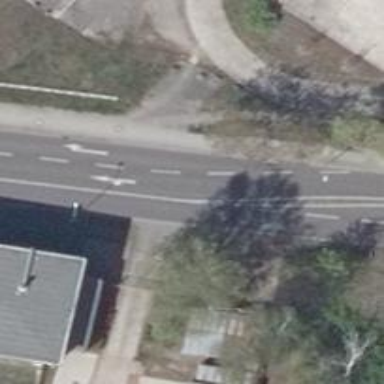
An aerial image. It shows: Tertiary road with sidewalk on the left.